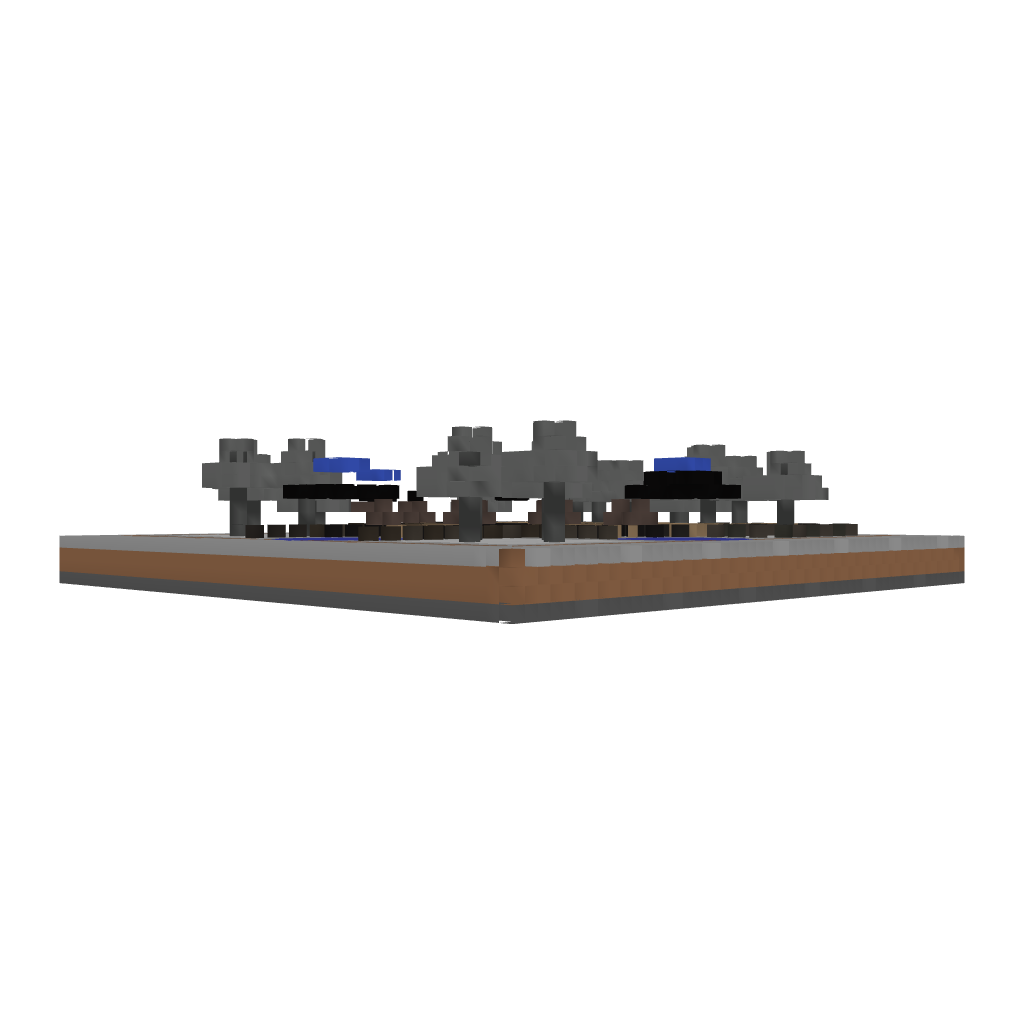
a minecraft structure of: A Small Main Hub